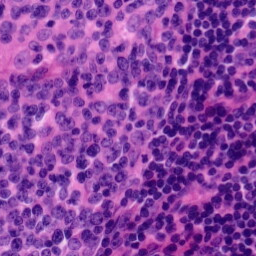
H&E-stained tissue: Tonsil